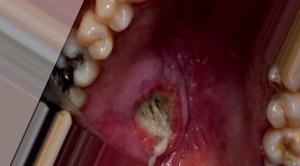
Condition: Mouth Ulcer